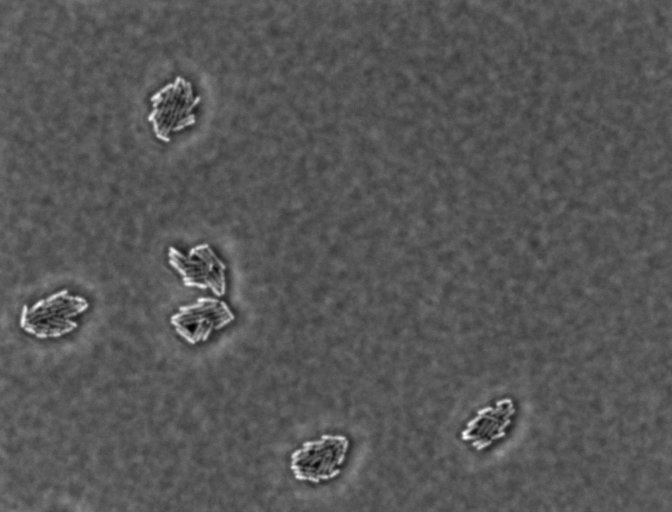
Escherichia coli 1612